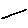
Label: line